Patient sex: F
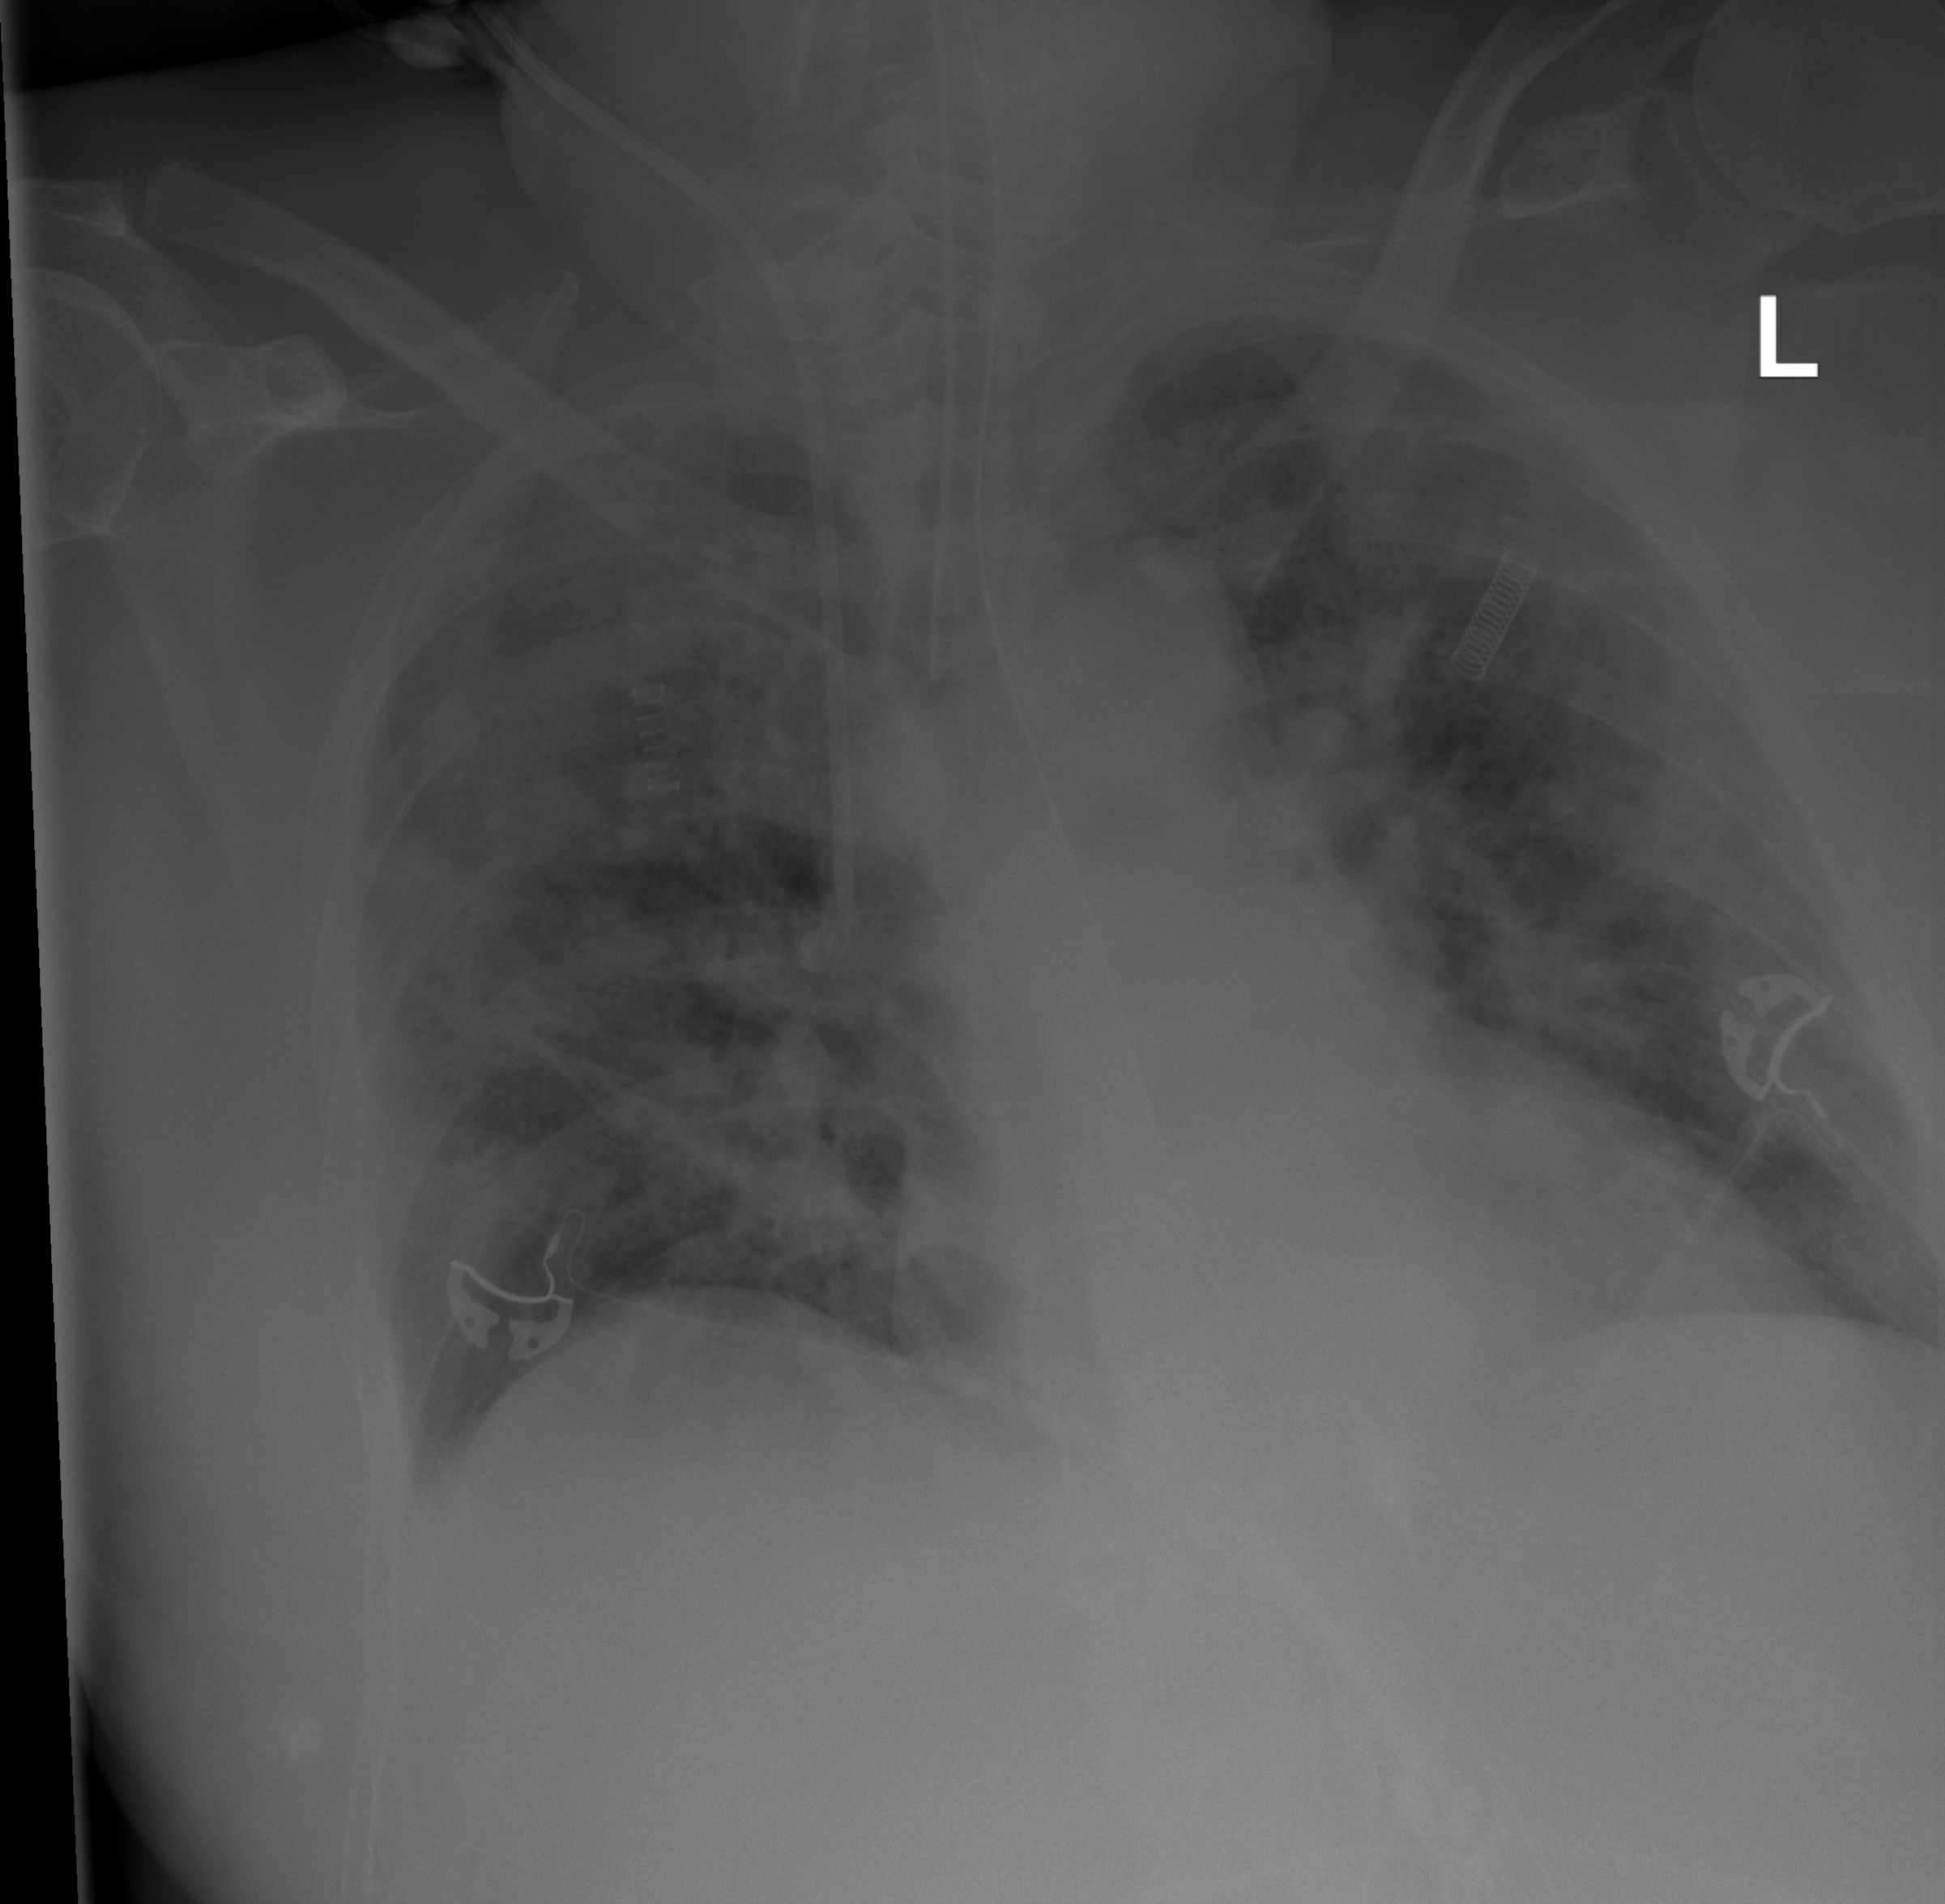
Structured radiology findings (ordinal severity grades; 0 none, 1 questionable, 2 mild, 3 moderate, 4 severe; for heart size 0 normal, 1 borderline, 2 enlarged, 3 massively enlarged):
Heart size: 1
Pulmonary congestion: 2
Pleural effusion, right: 0
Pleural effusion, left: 0
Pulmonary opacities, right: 3
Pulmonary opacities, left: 3
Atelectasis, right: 0
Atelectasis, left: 0